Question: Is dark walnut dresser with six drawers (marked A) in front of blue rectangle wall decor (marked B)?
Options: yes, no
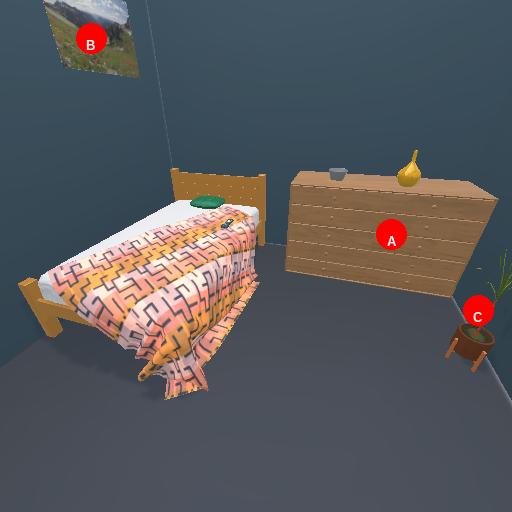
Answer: yes